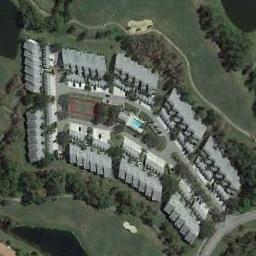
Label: dense_residential